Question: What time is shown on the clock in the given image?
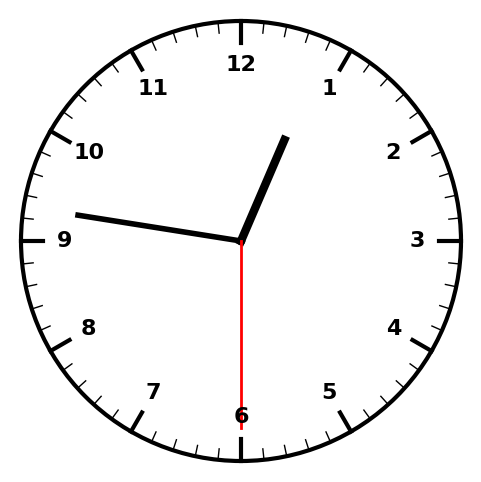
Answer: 12:46:30